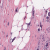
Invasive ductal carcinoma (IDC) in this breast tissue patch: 1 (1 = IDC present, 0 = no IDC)